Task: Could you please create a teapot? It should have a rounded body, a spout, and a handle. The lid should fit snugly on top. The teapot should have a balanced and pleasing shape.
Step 189:
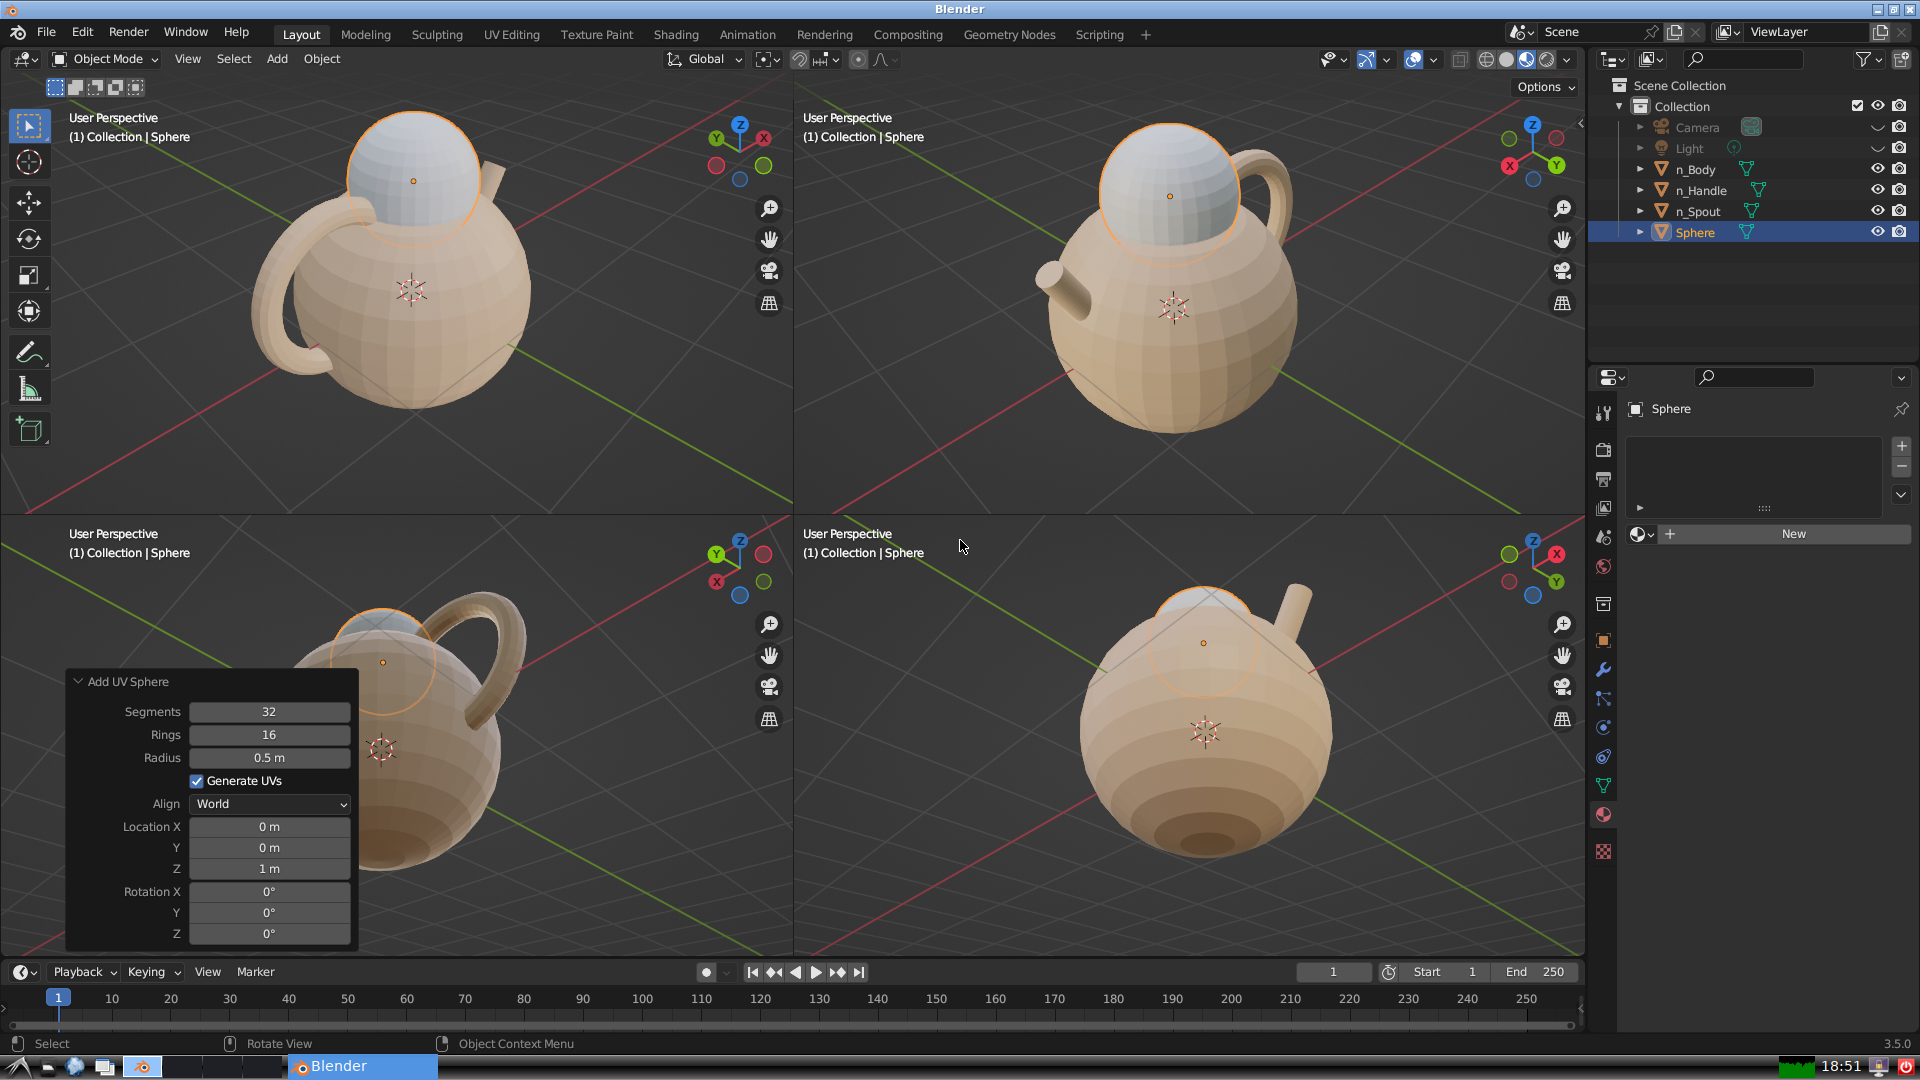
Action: {"key_press": ['Ctrl, Home']}